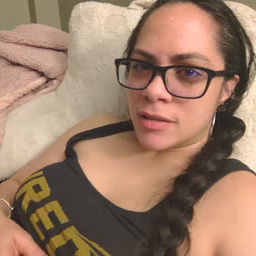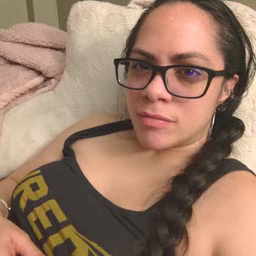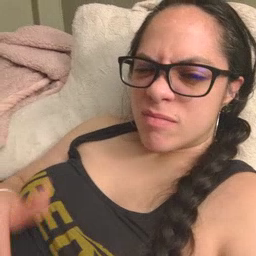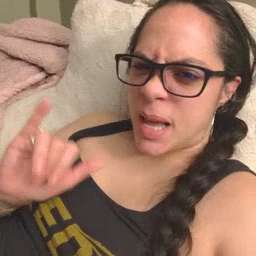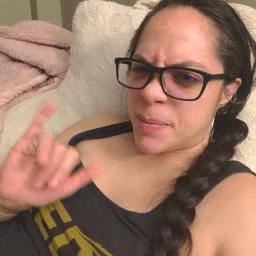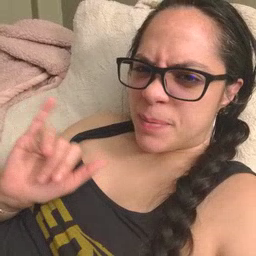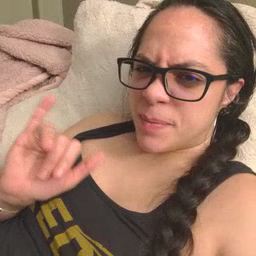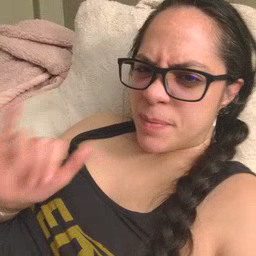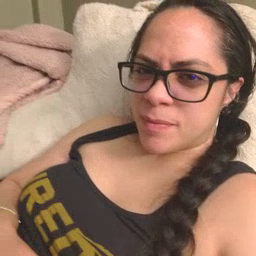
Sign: same